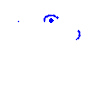
Particle: kaon